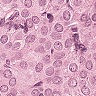
Metastatic tissue present: yes